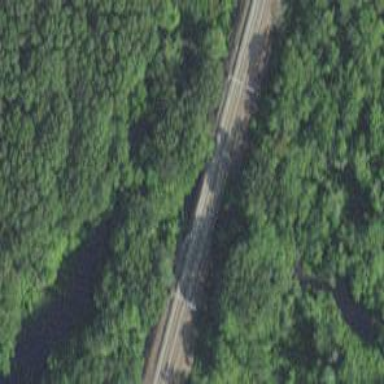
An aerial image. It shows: Bridge over railway with electrified contact lines.